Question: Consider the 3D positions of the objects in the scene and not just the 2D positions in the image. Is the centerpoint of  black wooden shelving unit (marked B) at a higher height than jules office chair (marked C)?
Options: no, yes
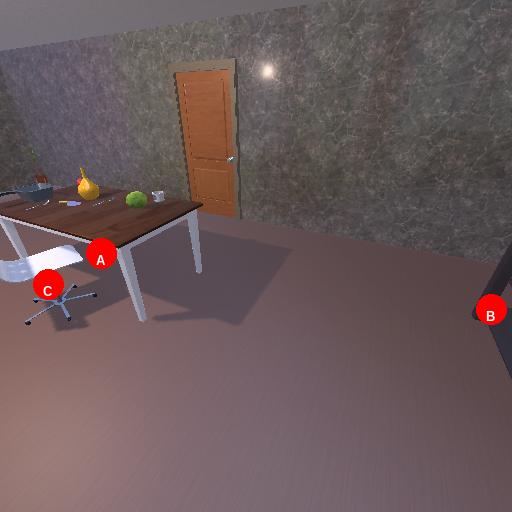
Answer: no